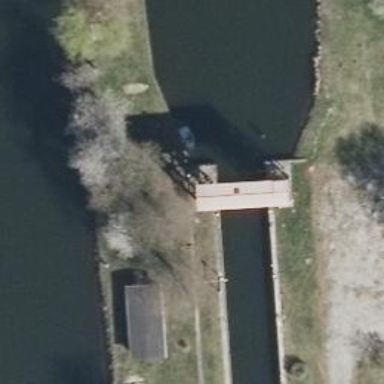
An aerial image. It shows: Lock gate on waterway with bridge as obstacle.